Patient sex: F
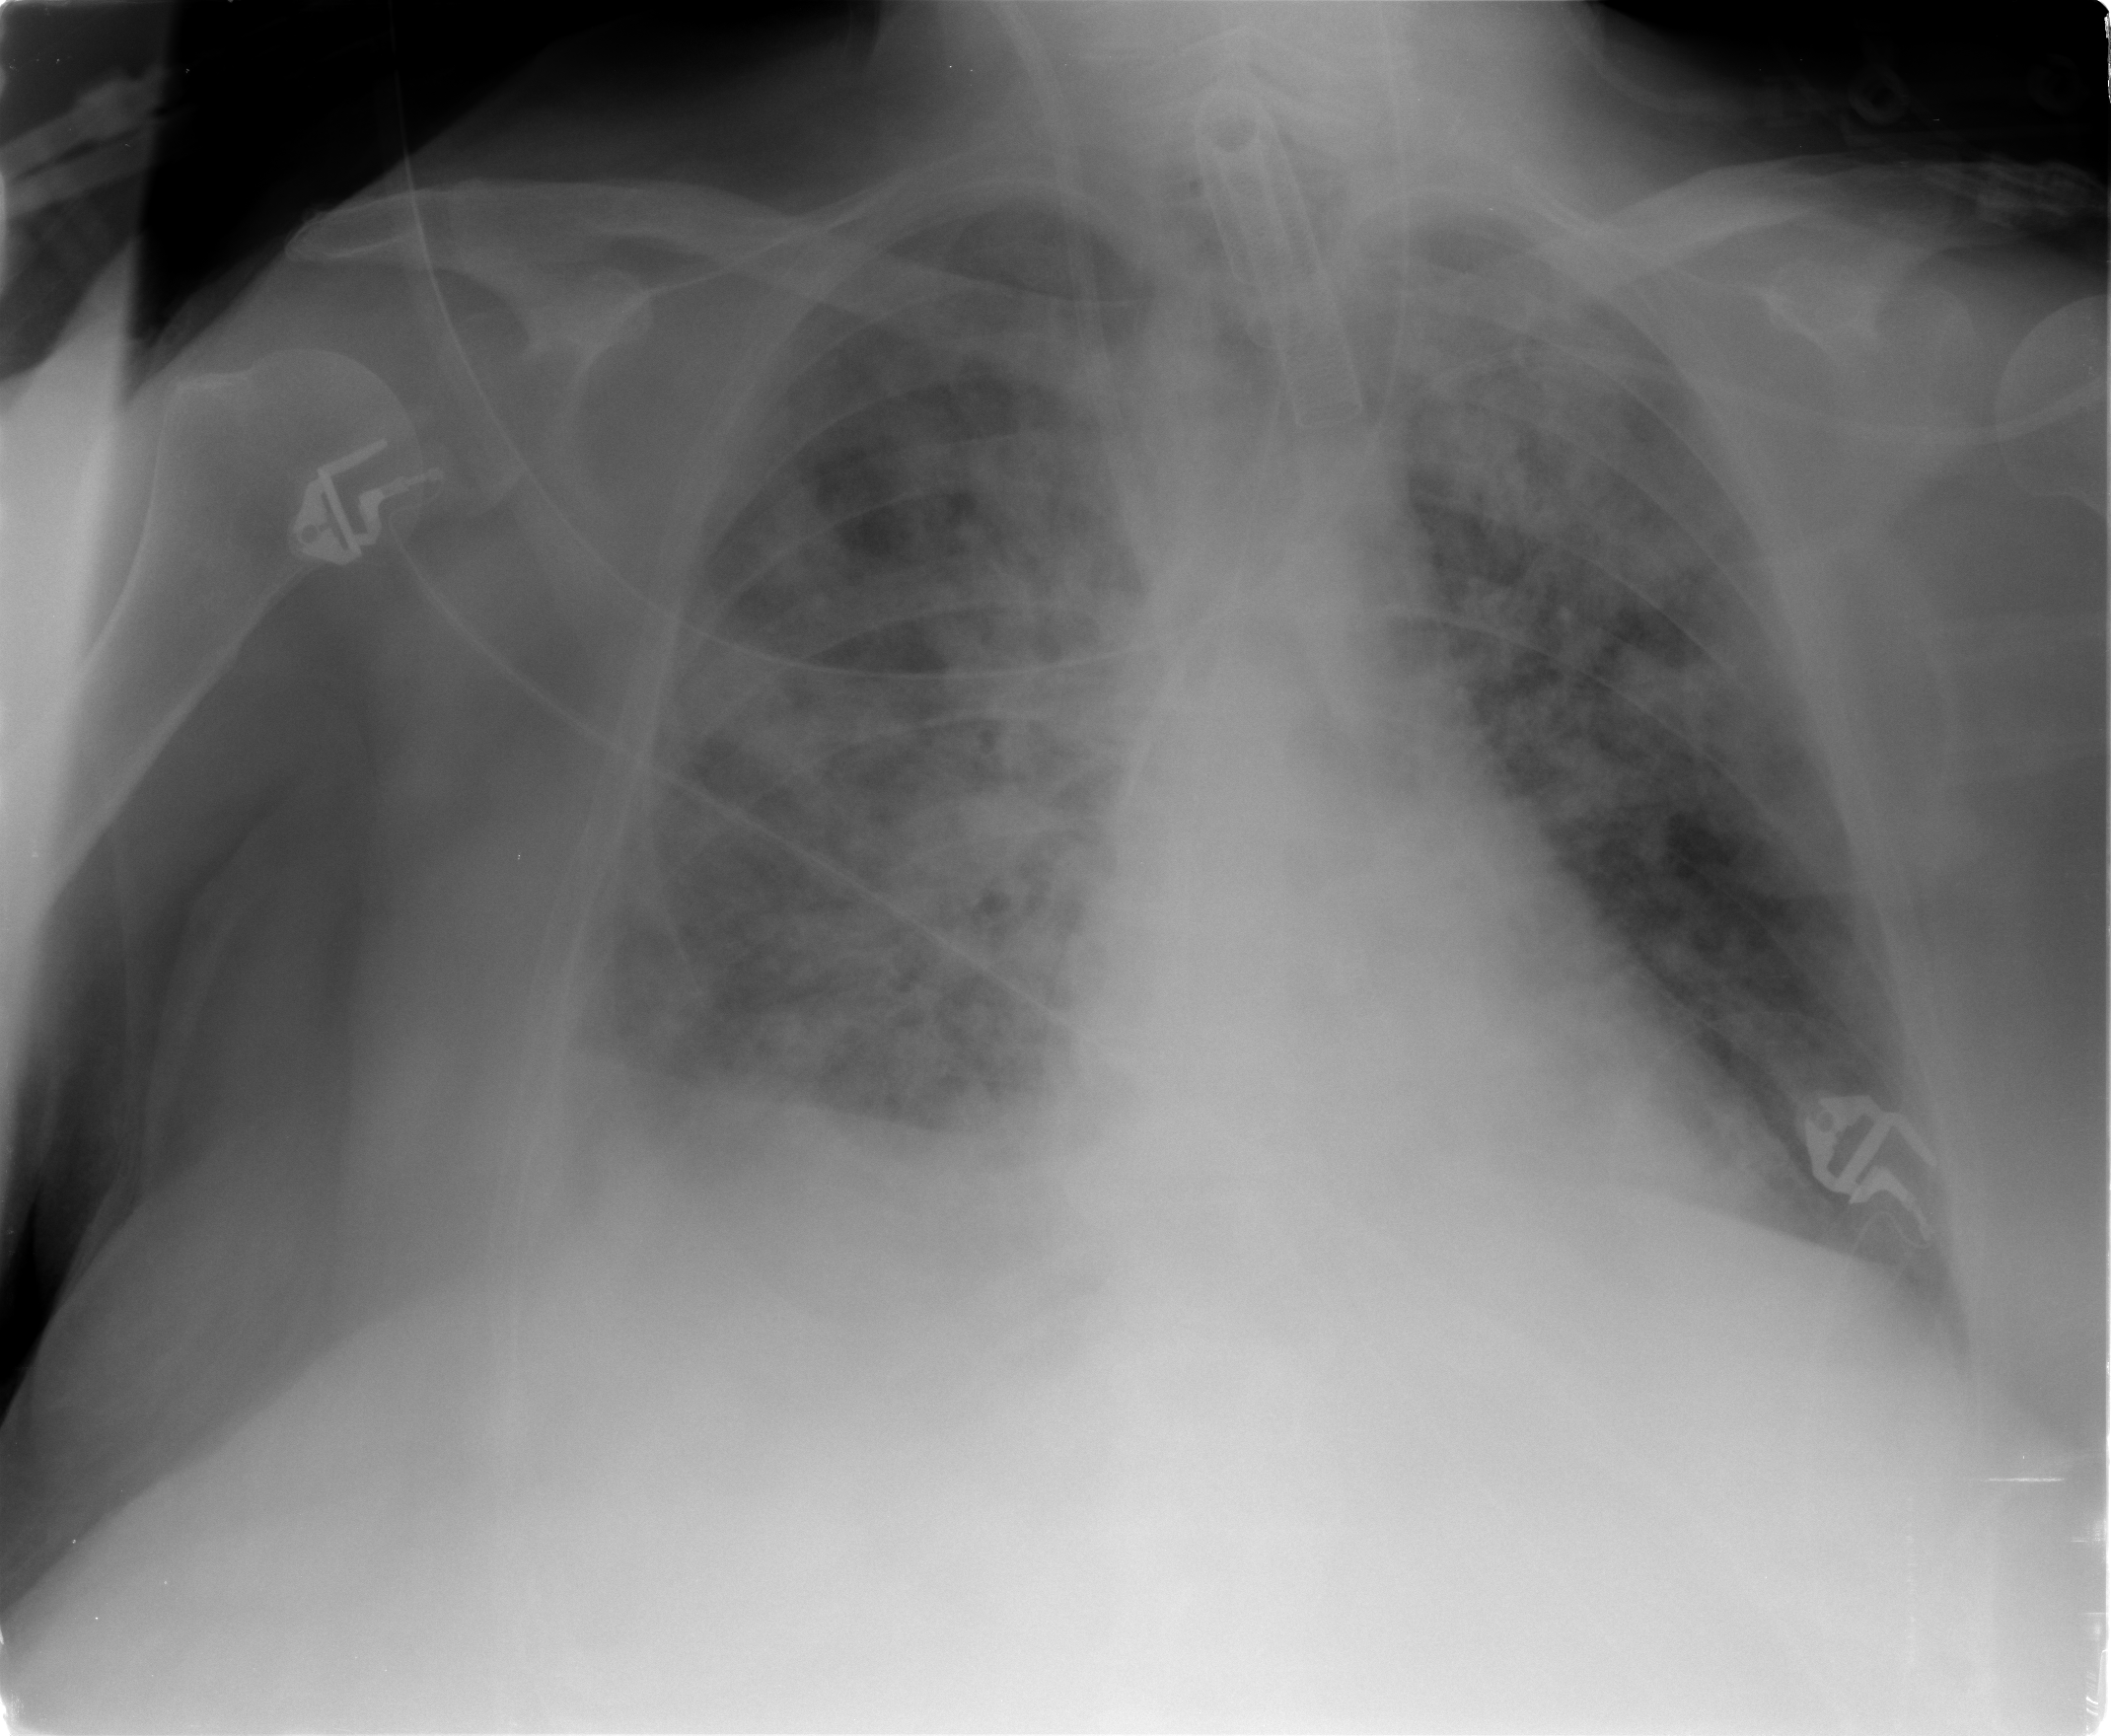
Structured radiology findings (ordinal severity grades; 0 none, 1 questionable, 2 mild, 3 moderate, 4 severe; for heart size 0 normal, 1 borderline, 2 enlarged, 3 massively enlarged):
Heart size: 1
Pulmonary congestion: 2
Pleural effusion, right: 3
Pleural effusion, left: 2
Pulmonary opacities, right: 4
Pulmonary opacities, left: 4
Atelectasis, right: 3
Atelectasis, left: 3